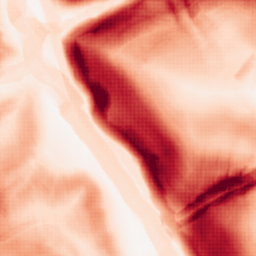
Category: morphological
Decomposition family: morphological_gradient
Decomposition parameters: size: 10
shape: diamond
Upsampling method: sinc_blackman
Upsampling parameters: scale: 4
kernel_size: 8
Upsampling scale: 4